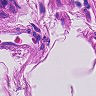
Metastatic tissue present: no